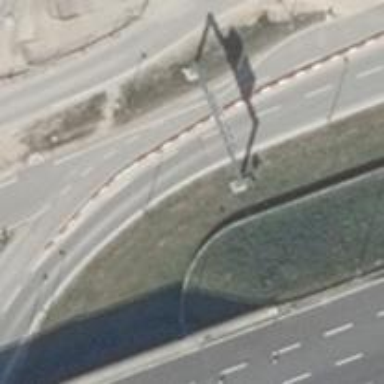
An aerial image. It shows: Tertiary road with asphalt surface.